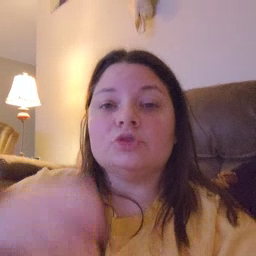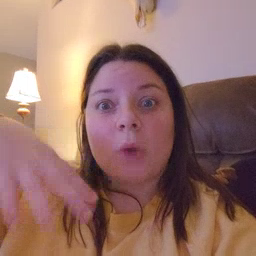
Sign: drop